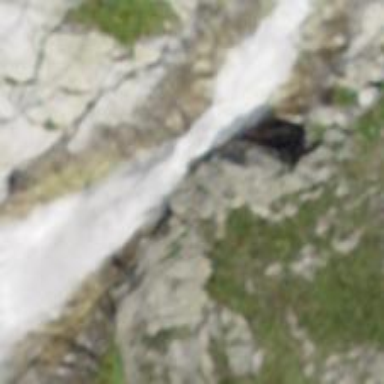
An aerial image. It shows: Beautiful waterfall in nature.